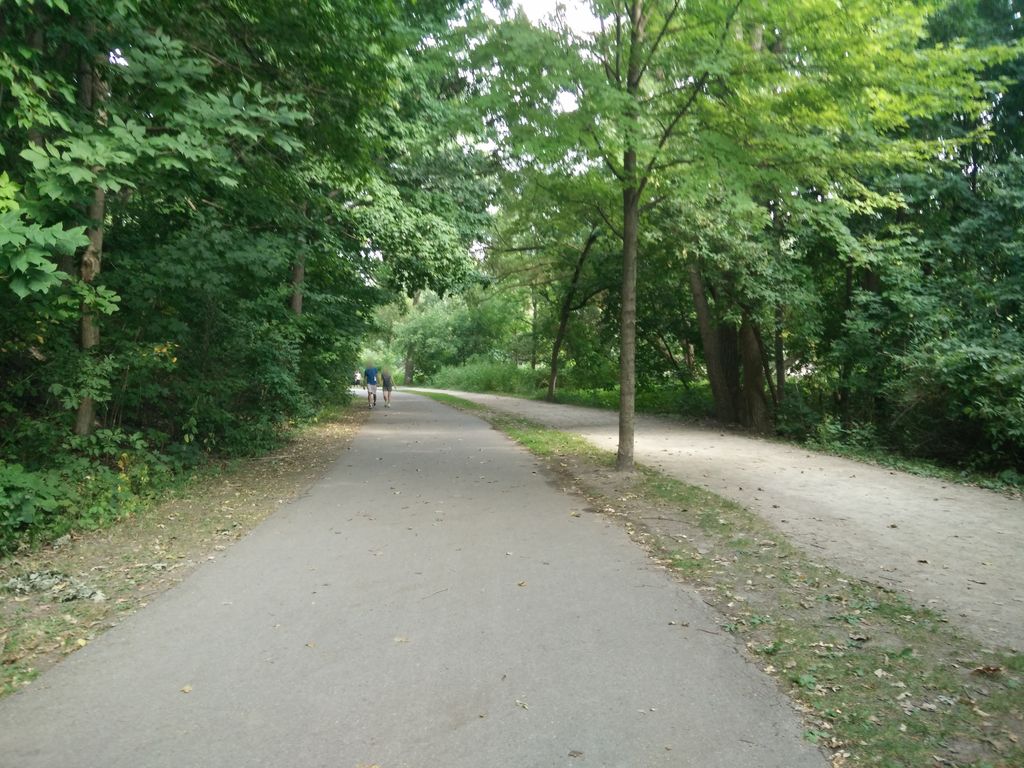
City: toronto